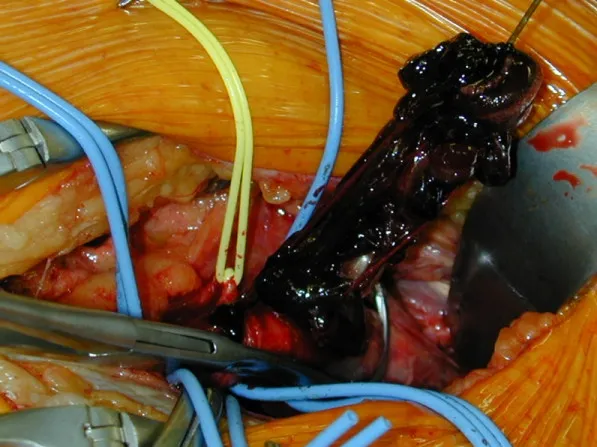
Thrombectomy.
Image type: medical_photograph (other_medical_photograph)